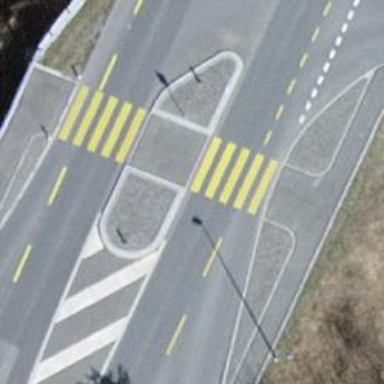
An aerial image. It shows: Uncontrolled crossing with pedestrian island.